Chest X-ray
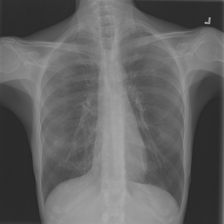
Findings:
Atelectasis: negative
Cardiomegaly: negative
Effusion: negative
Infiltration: negative
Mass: negative
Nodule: negative
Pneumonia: negative
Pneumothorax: negative
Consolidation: negative
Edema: negative
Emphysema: negative
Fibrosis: negative
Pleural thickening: negative
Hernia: negative